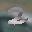
Label: 2